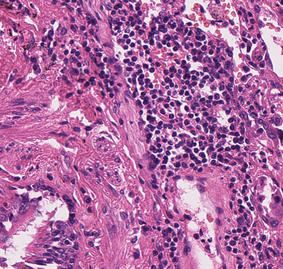
Tumor epithelial tissue: no
Tumor-associated stroma tissue: yes
Normal tissue: no